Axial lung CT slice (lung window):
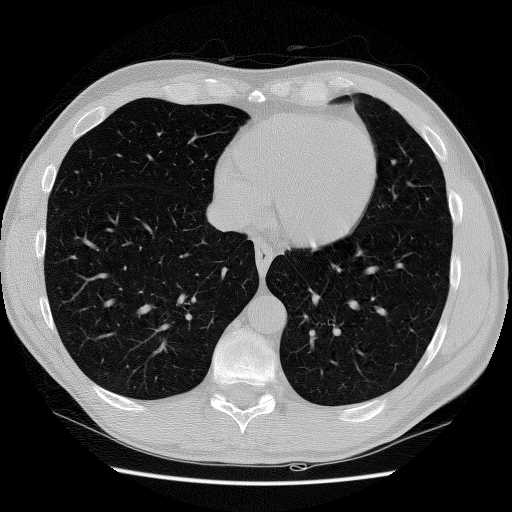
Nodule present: no